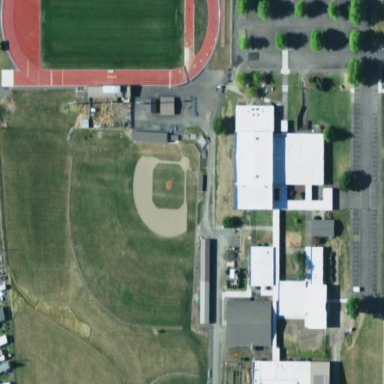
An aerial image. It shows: School.